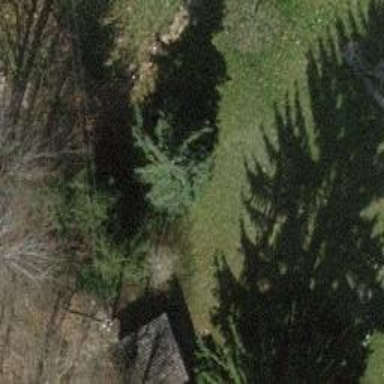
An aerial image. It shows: Urban environment with evergreen needle-leaved trees.